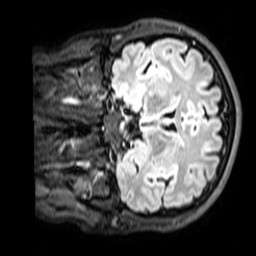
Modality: T1w
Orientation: coronal
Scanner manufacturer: philips
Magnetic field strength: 3 T
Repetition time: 4.8 s
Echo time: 0.2586 s